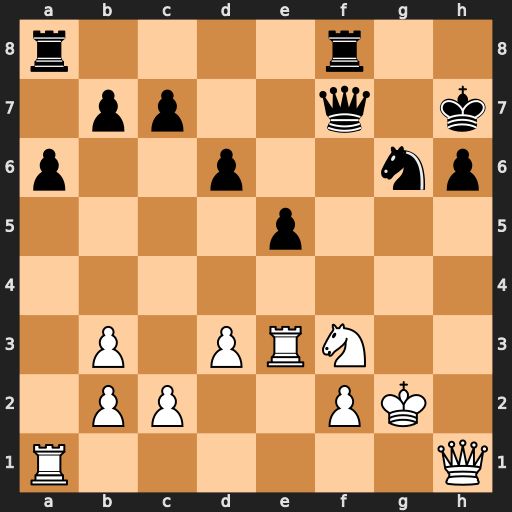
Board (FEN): r4r2/1pp2q1k/p2p2np/4p3/8/1P1PRN2/1PP2PK1/R6Q
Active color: w
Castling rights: -
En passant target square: -
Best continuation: Ng5+ Kg7 Nxf7